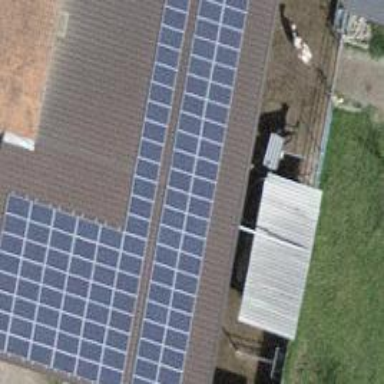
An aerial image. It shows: Solar power generator using photovoltaic panels.